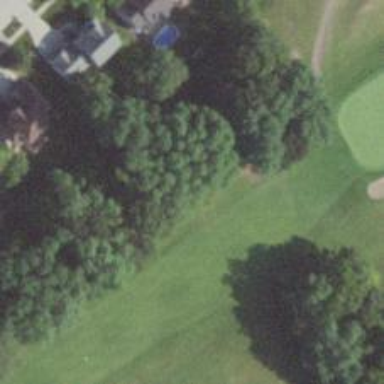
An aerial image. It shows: Service road designated as golf cart path.